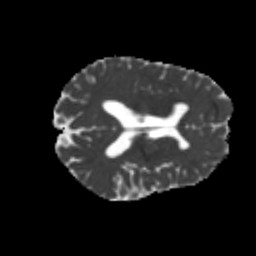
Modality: MD
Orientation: axial
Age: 22
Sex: female
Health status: healthy
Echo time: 0.074 s